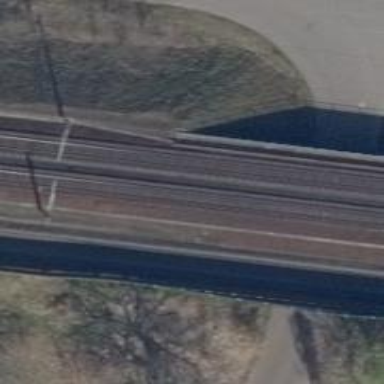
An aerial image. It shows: Railway bridge with electrified contact lines. The railway has ballastless track.